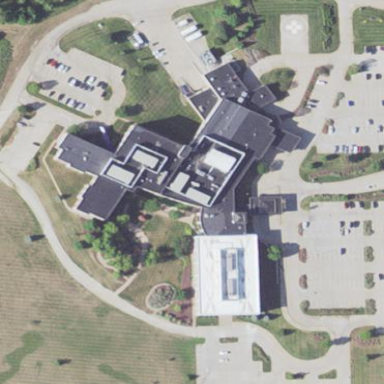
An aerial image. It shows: Healthcare facility identified as hospital.